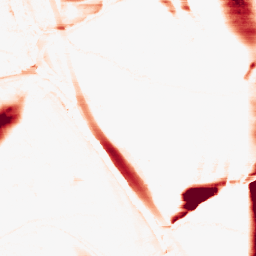
Category: morphological
Decomposition family: morphological_rect
Decomposition parameters: operation: opening
width: 50
height: 5
Upsampling method: quadratic
Upsampling parameters: scale: 8
Upsampling scale: 8